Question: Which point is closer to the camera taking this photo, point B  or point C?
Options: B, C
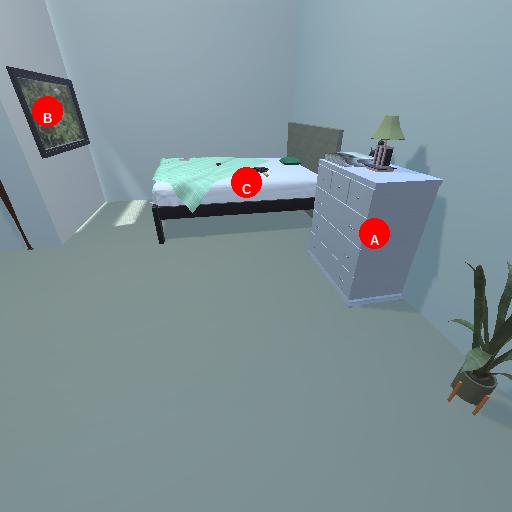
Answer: B